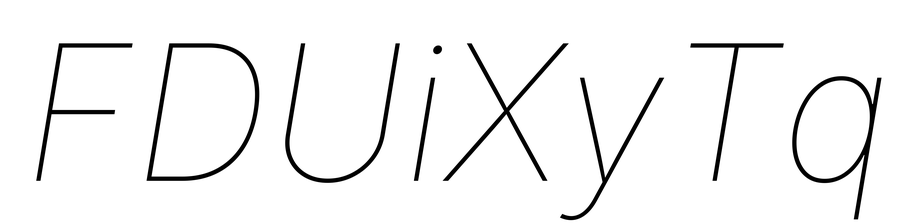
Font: Inter-Italic_Thin_Italic